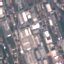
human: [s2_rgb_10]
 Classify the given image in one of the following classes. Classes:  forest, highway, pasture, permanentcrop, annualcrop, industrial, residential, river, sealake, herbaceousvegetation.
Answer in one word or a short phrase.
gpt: Industrial